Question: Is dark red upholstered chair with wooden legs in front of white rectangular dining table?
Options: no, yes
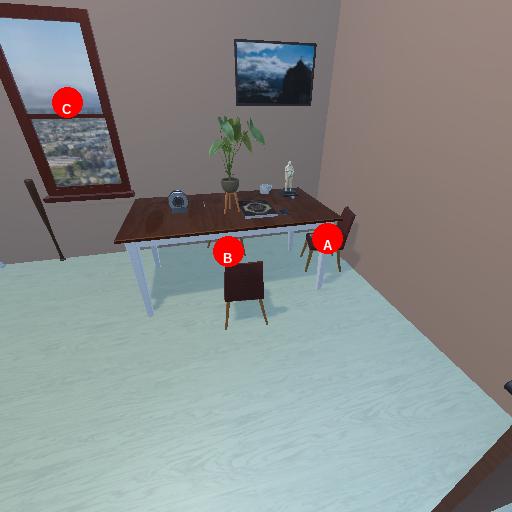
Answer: no